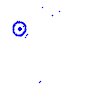
Particle: proton